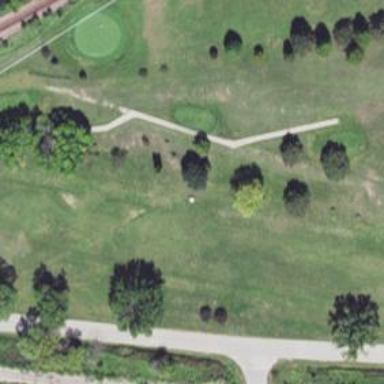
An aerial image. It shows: Grassy area designated as golf fairway.